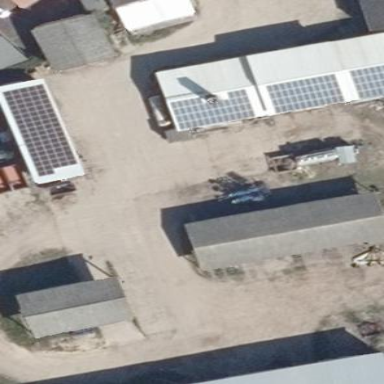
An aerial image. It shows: Farmyard area.